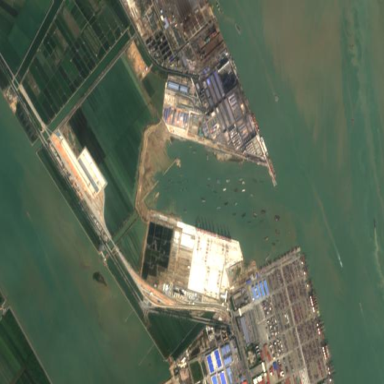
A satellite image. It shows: Industrial area designated for port activities.